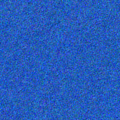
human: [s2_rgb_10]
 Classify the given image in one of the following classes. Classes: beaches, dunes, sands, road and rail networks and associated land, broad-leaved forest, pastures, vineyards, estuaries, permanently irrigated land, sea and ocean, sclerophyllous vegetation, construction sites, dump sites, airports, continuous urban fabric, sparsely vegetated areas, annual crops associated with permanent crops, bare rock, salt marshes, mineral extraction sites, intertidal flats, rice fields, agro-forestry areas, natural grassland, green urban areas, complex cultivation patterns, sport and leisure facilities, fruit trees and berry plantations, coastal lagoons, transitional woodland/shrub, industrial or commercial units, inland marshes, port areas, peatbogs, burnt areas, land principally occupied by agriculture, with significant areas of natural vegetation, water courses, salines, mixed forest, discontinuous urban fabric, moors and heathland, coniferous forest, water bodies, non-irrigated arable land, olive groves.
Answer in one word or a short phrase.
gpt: sea and ocean